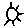
Label: sun